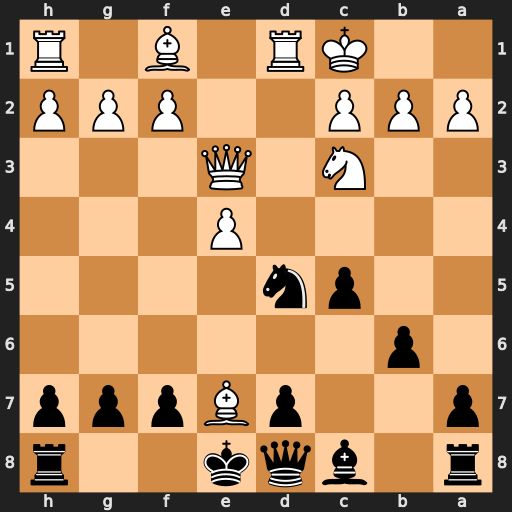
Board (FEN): r1bqk2r/p2pBppp/1p6/2pn4/4P3/2N1Q3/PPP2PPP/2KR1B1R
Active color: b
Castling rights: kq
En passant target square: -
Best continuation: Nxe3 Bxd8 Nxd1 Kxd1 Kxd8